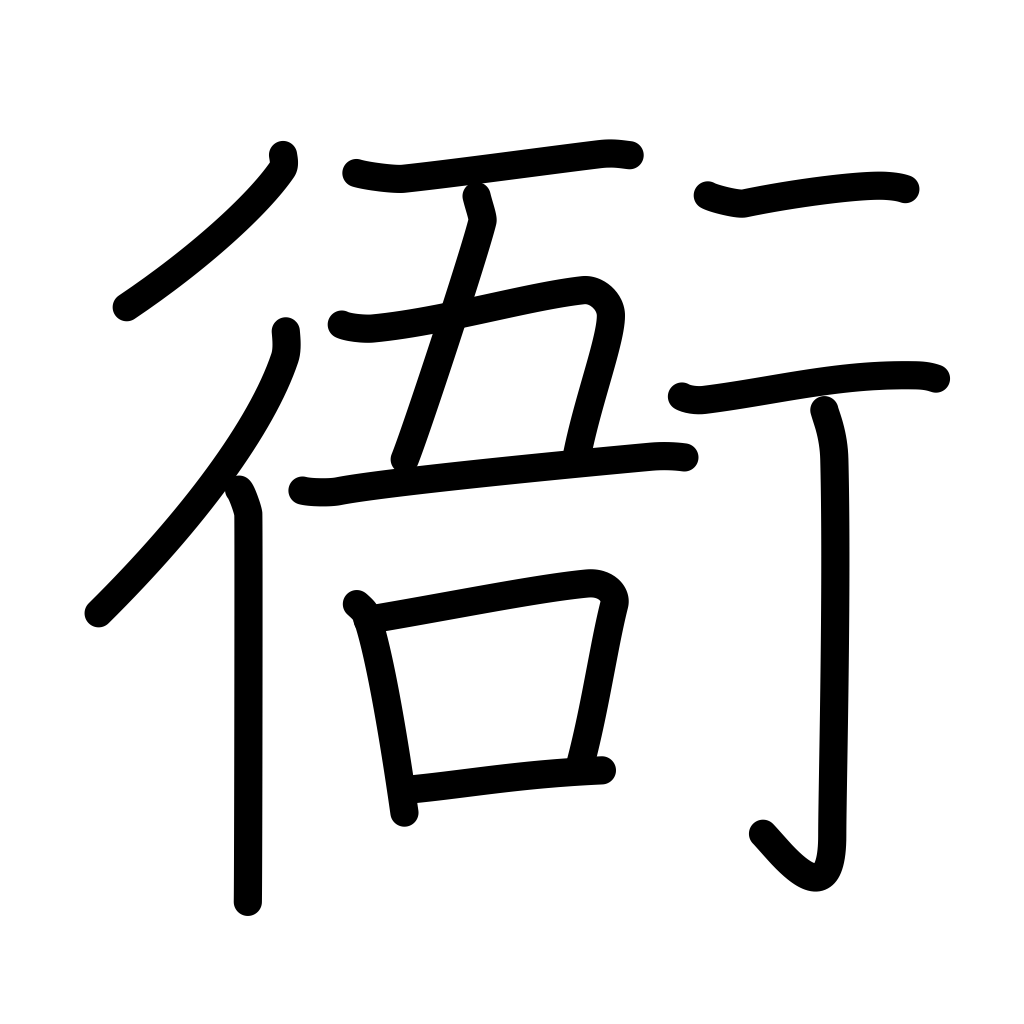
Meaning: government office